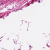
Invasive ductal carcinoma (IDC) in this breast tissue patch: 0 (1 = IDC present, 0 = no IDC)